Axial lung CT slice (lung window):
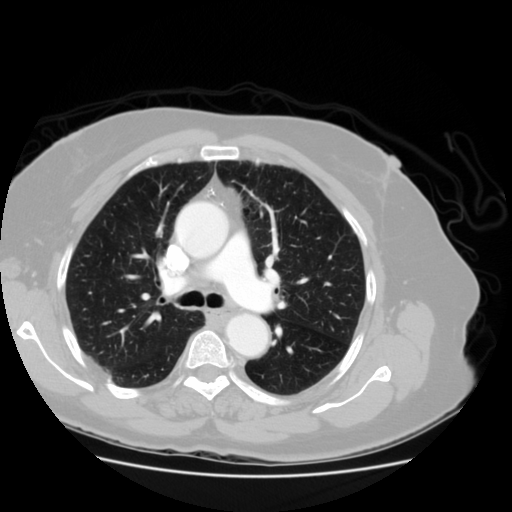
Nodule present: no